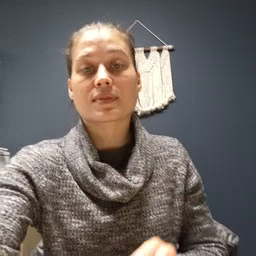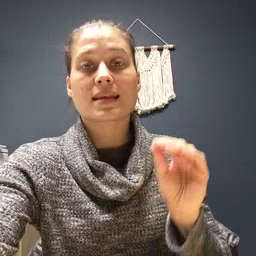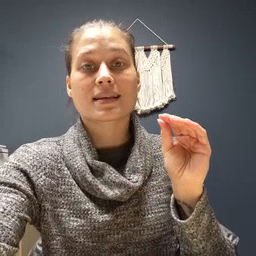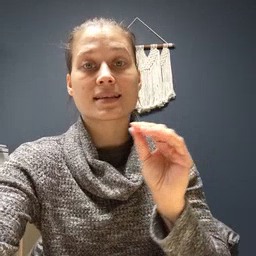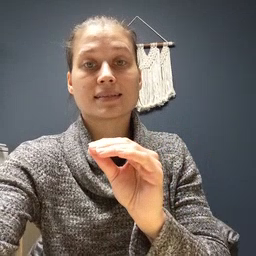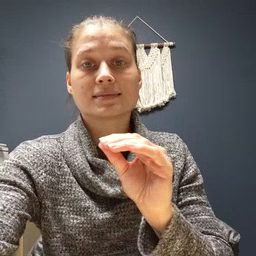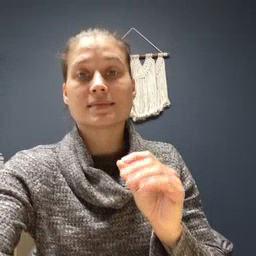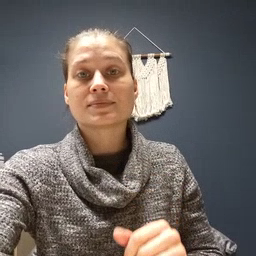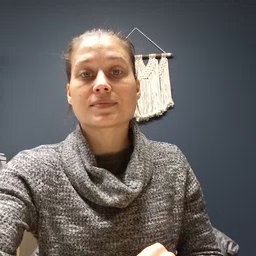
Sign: kiss